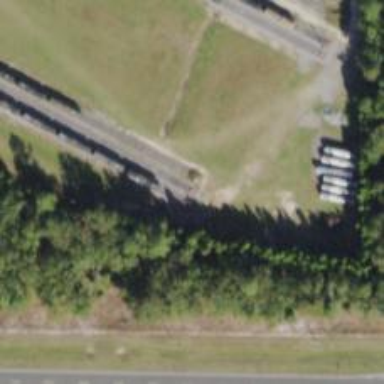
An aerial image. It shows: Rail spur service.